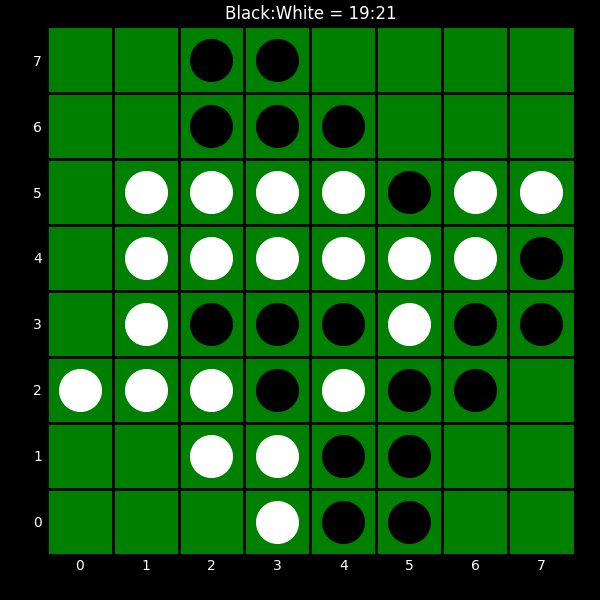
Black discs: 19
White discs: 21